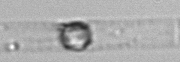
Label: Dactyliosolen_blavyanus